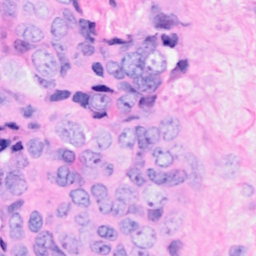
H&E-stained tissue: Breast